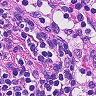
Metastatic tissue present: no